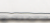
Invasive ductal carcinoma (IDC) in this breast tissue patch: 0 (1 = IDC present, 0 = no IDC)